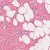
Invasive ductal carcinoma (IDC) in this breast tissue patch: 1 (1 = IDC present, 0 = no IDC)